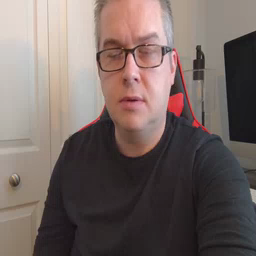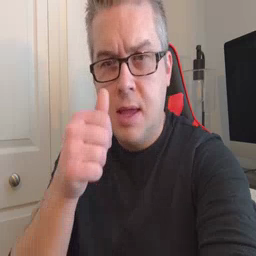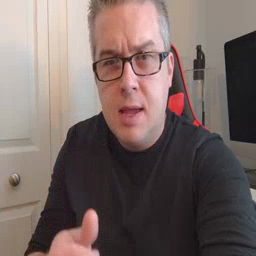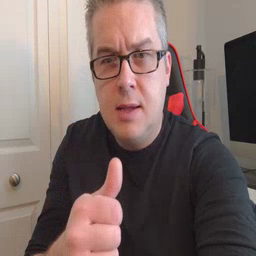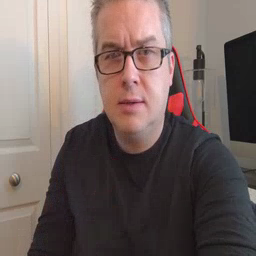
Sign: hide